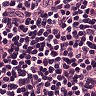
Metastatic tissue present: no